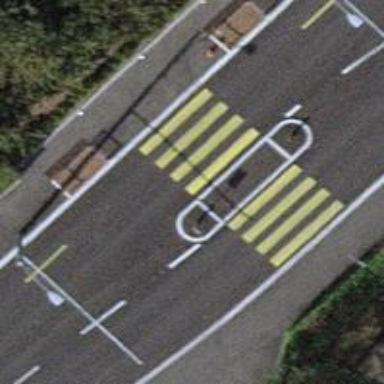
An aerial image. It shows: Marked road crossing with pedestrian island.